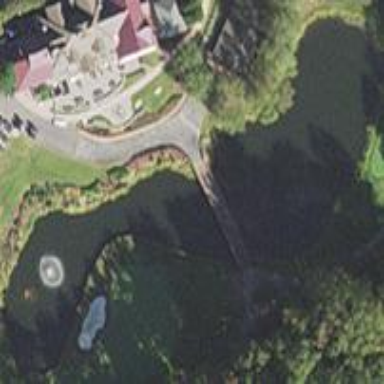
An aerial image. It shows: Picturesque scene of golf course with lateral water hazard.